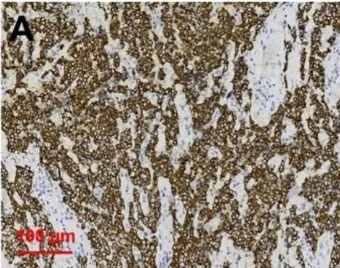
Immunohistochemical staining of primary squamous cell carcinoma of the thyroid (magnification x 200). Immunohistochemical staining for. CK19.
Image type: pathology (immunostaining)